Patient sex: F
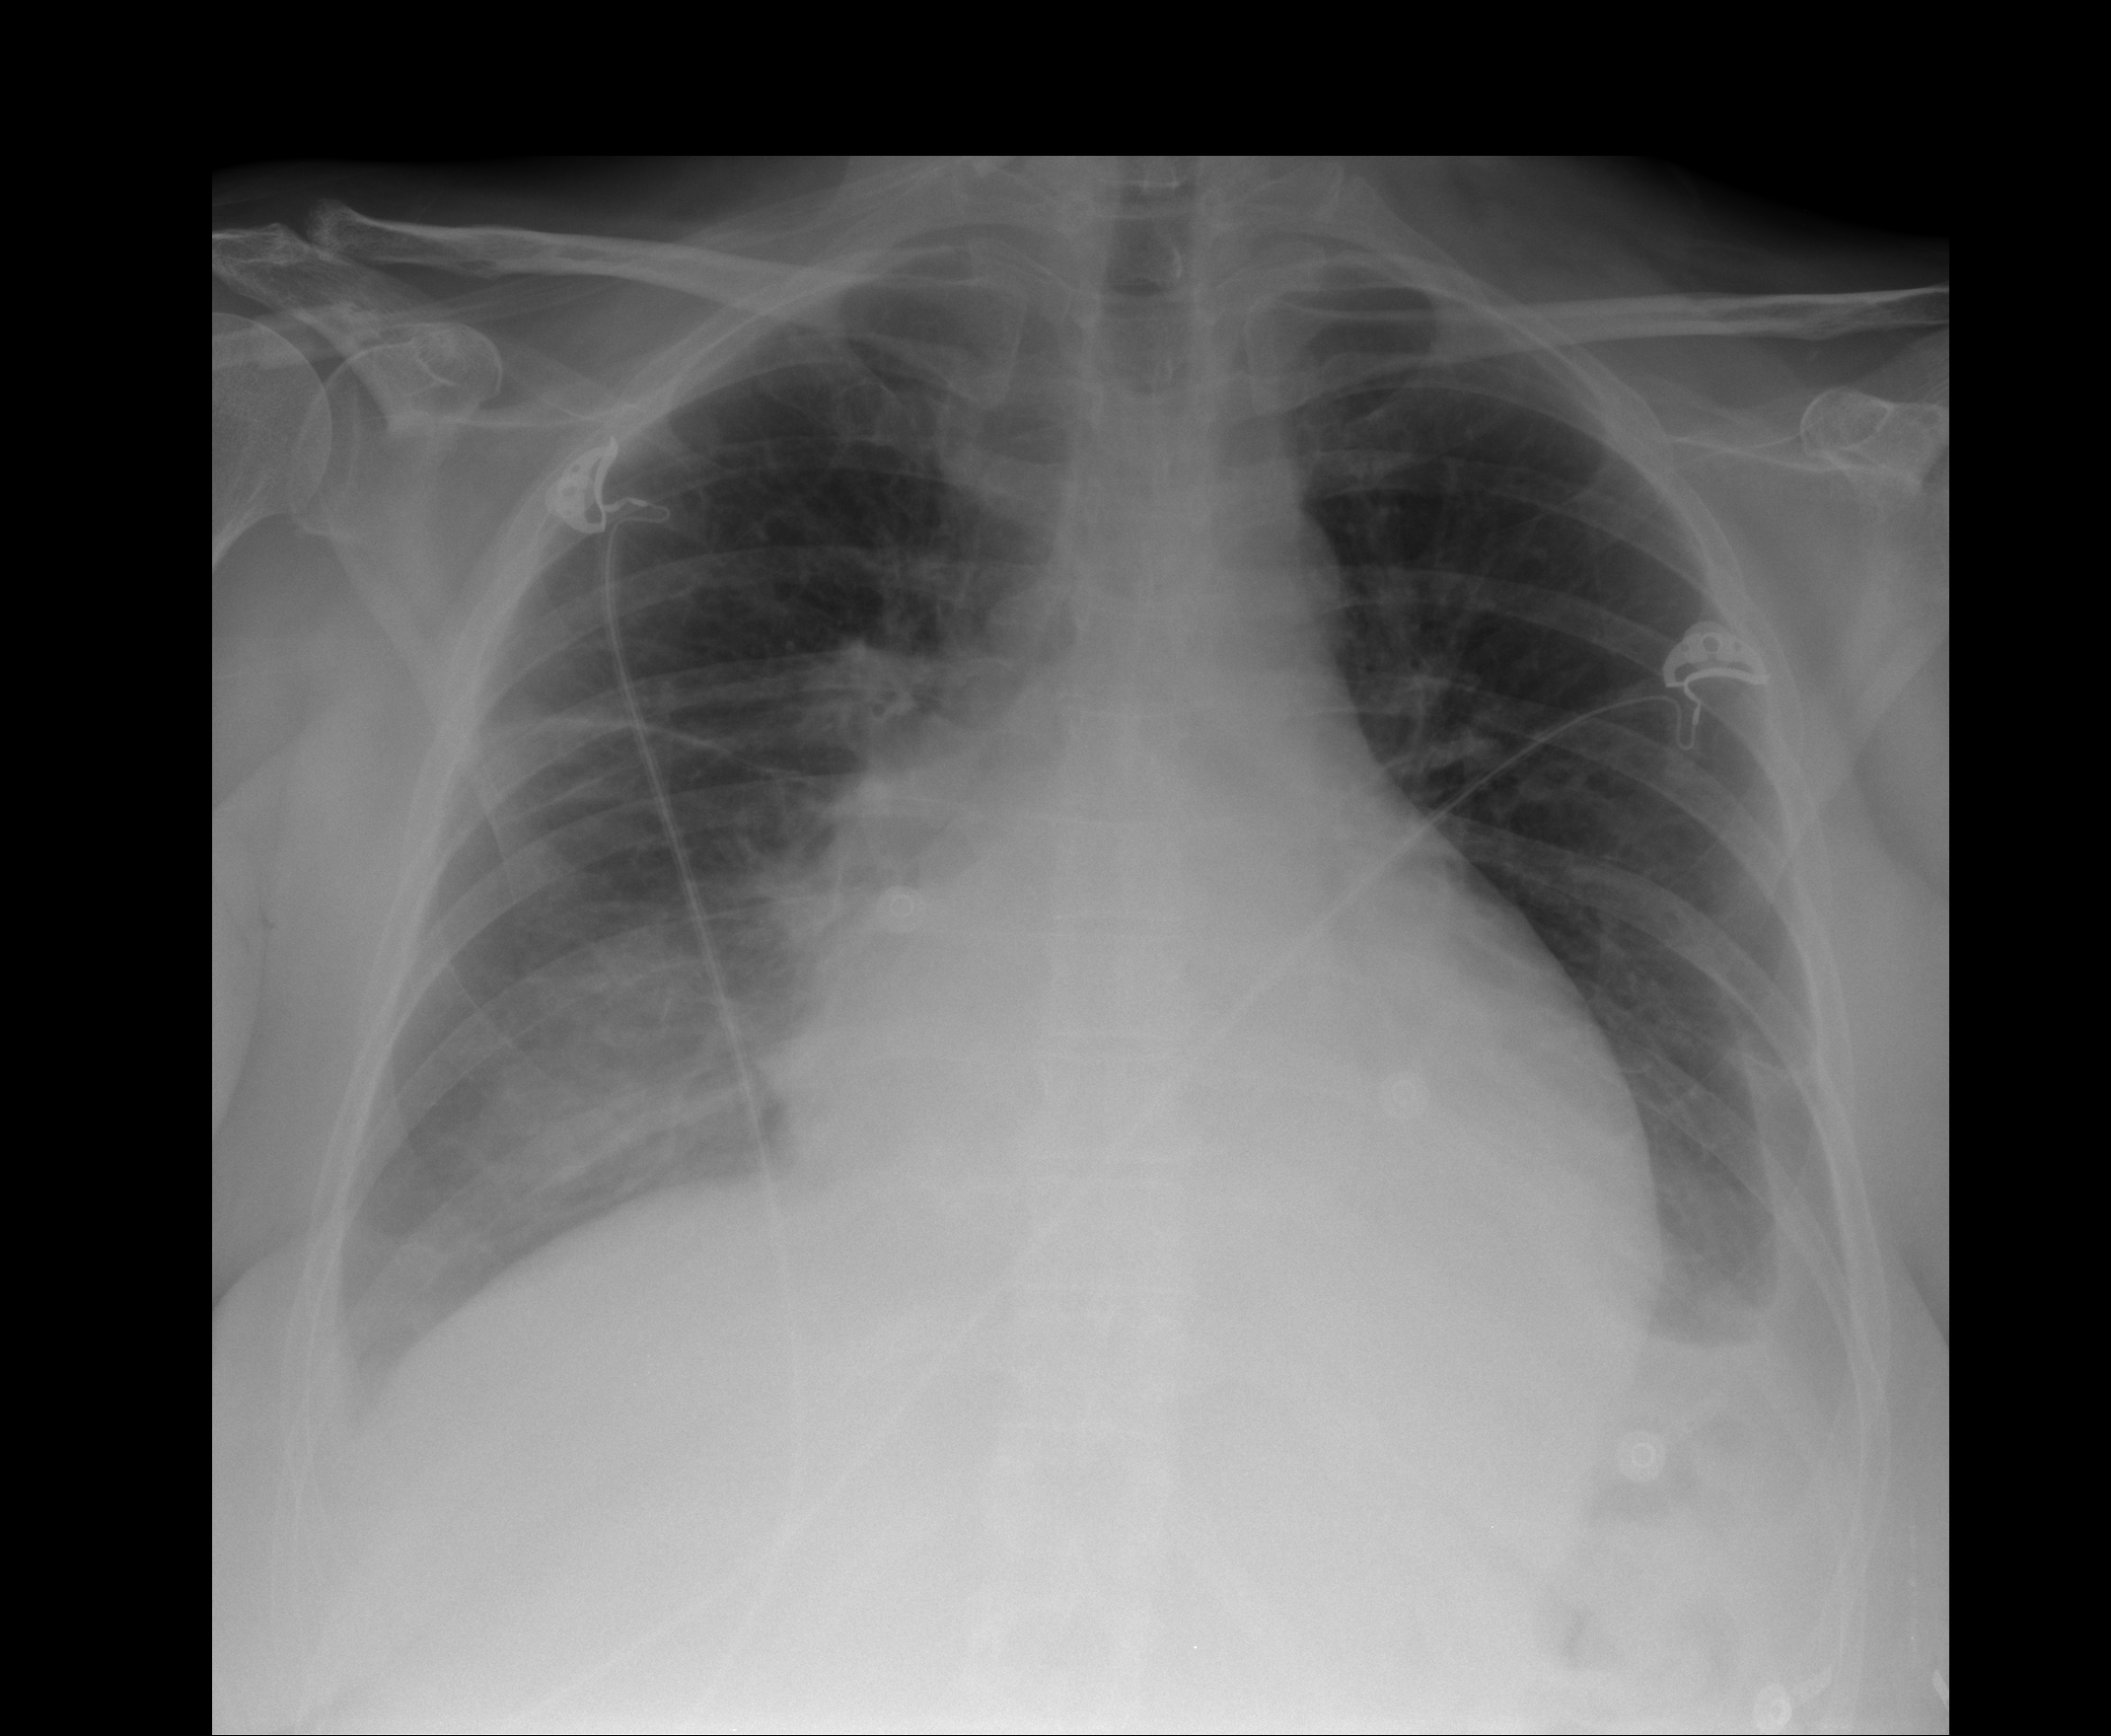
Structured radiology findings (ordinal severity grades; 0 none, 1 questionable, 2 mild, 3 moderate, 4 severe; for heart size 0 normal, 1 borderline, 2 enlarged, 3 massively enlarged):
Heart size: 2
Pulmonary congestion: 2
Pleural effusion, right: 2
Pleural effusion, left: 2
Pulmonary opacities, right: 1
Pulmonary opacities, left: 0
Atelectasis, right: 2
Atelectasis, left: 2